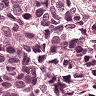
Metastatic tissue present: yes